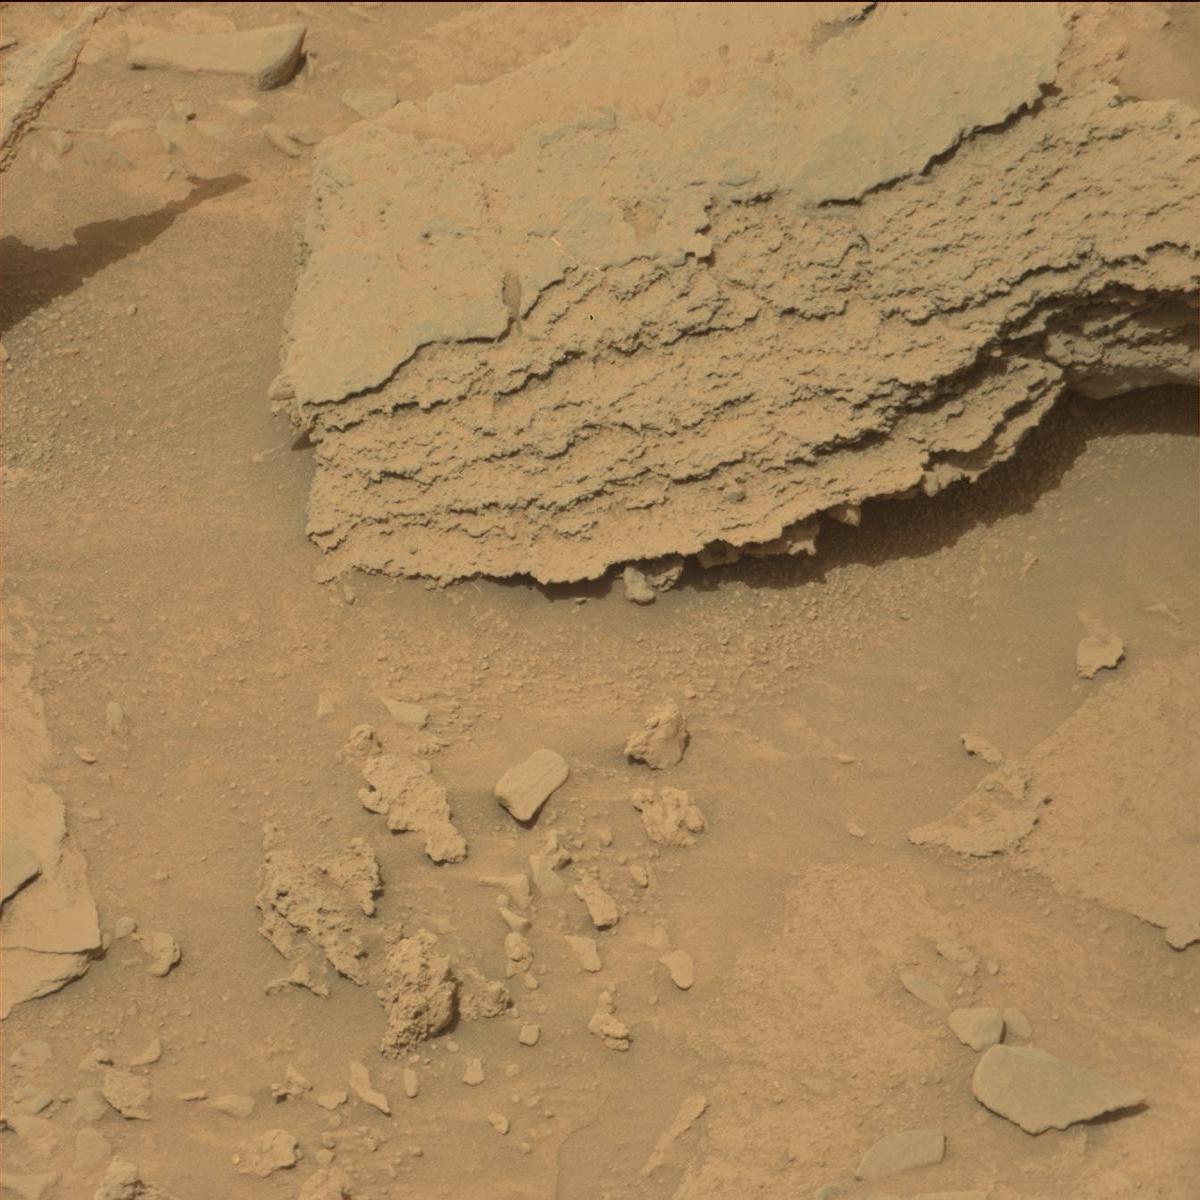
Terrain classes present: Bedrock, Rock, Sand / Soil